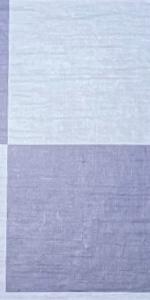
Label: Empty